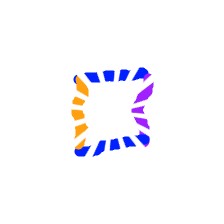
Shape: square